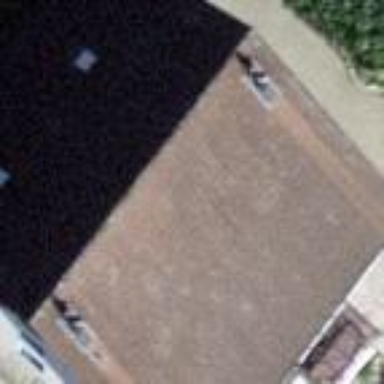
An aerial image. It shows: Terrace building.